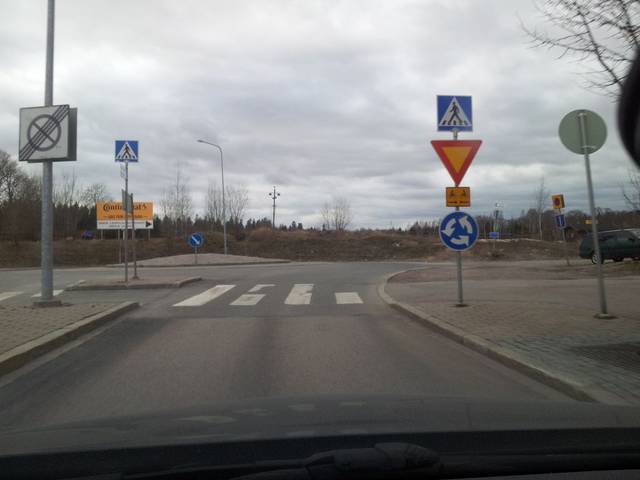
Region: Finland
Coordinates: 60.217, 24.801